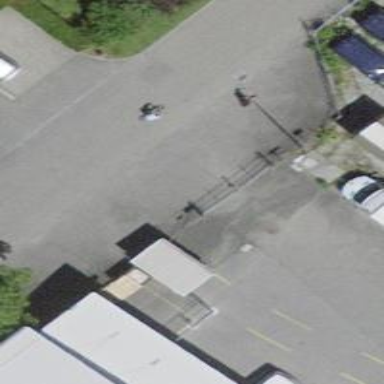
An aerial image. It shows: Gate.